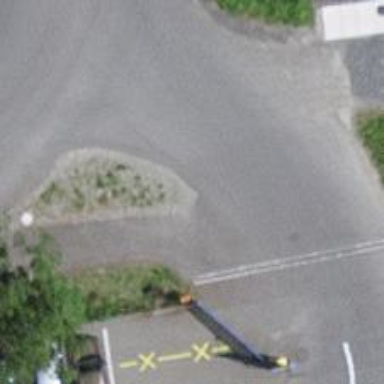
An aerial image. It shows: Service road with asphalt surface. There is cycle track on the right side.